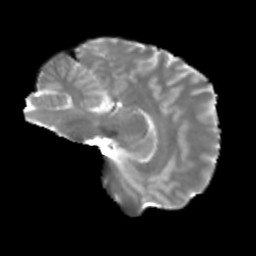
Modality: T2w
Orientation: sagittal
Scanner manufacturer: siemens
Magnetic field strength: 3 T
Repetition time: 4 s
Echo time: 0.0594 s